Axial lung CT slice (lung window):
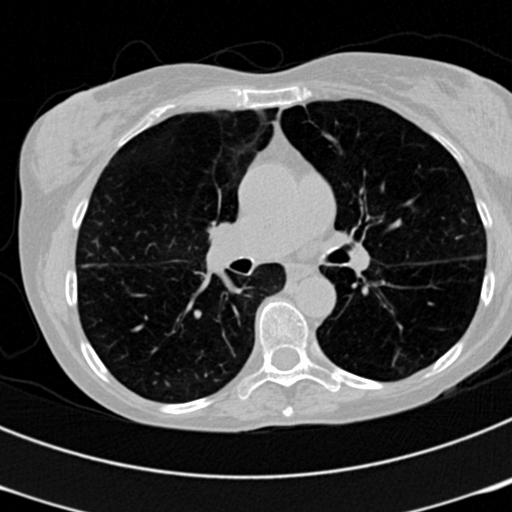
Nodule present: no